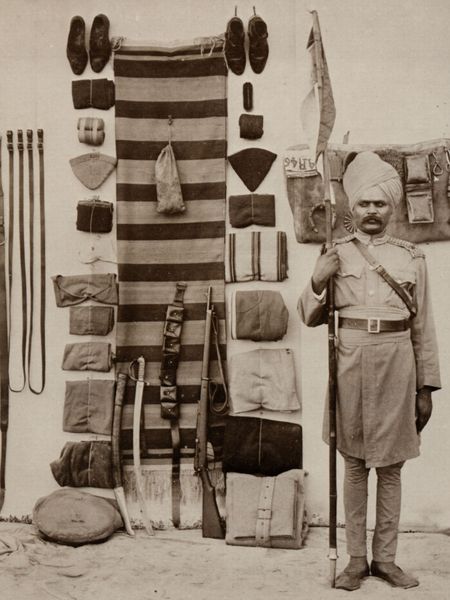
Titel: Einheimischer Lanzenträger und Ausrüstung
Künstler: Raja Lala Deen Dayal
Schlagwörter: gemälde, kämpfer, mann, jahrhundertwende, schmuck, gürtel, fächer, teppich, bart, mütze, schnurrbart, wand, kleidung, wache, mantel, stoff, stoffe, decke, kopfbedeckung, schuhe, fahne, flagge, mittag, säcke, sepia, krieg, kissen, lanze, langeweile, wandteppich, gestreift, streifen, foto, fotografie, schnalle, orient, militär, schwarzweiß, schwert, säbel, uniform, waffen, soldat, waffe, degen, beutel, tasche, schuh, photo, wandschmuck, utensilien, gewehr, toga, leder, wächter, flinte, sammlung, speer, rucksack, taschen, fotographie, indien, turban, kolonialismus, and, dokumentation, bajonett, waren, relikt, inder, ausrüstung, pascha, sikh, tachen, relikte